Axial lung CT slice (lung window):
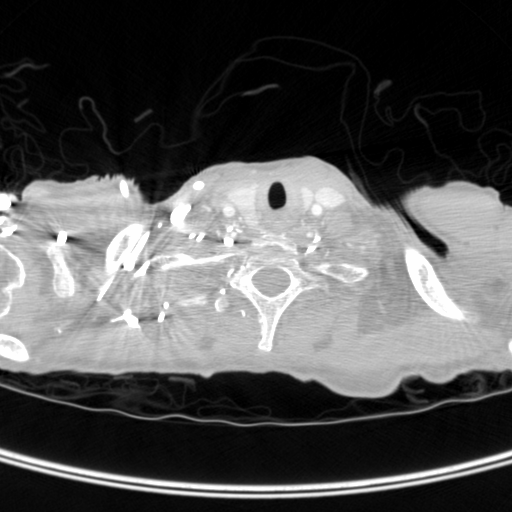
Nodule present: no